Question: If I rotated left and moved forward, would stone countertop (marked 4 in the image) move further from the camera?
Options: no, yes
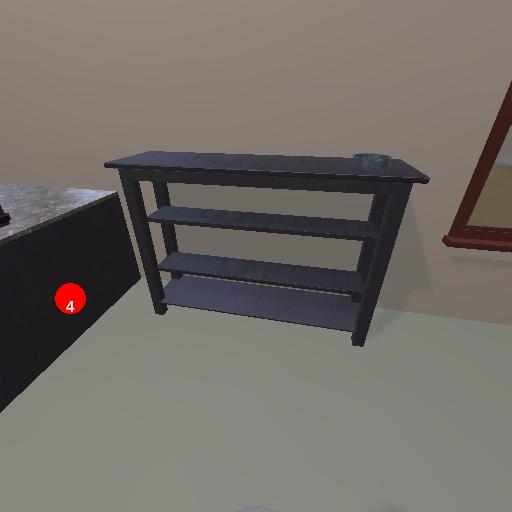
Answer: no